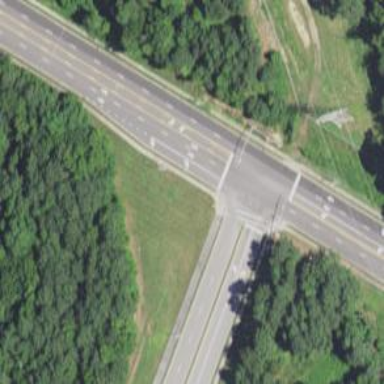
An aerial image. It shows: Asphalt footway with unmarked crossing.